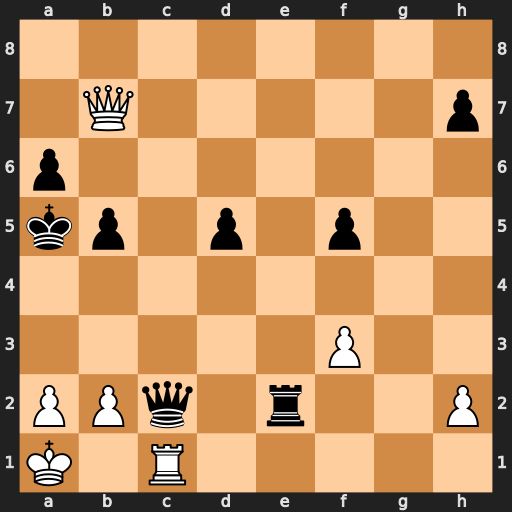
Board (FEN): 8/1Q5p/p7/kp1p1p2/8/5P2/PPq1r2P/K1R5
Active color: w
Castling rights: -
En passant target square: -
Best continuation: b4+ Kxb4 Rxc2